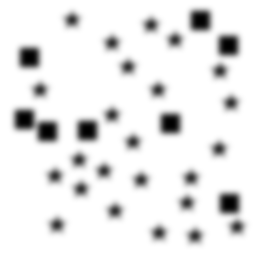
Squares: 8
Triangles: 0
Stars: 24
Total shapes: 32